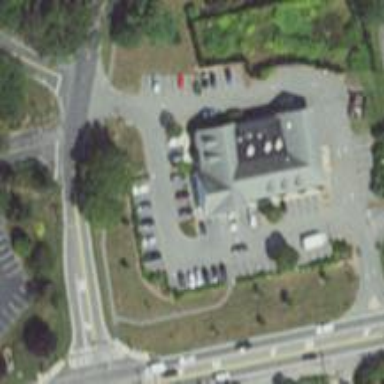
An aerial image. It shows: Parking space is available.